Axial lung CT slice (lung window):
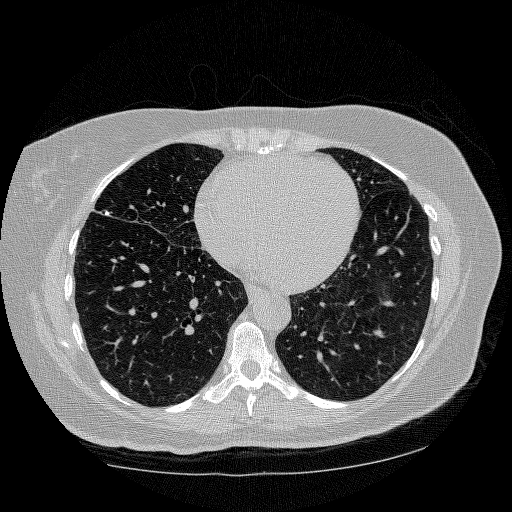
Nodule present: no